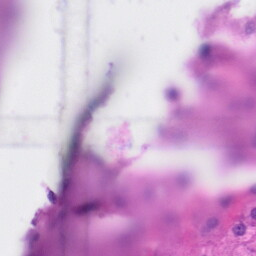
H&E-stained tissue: Liver